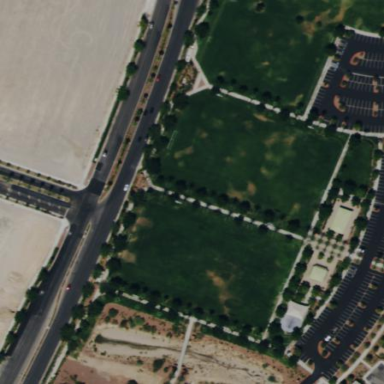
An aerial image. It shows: Park.